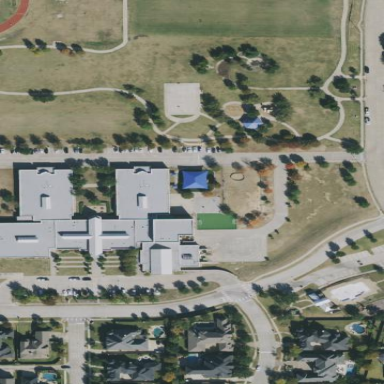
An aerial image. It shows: School building.